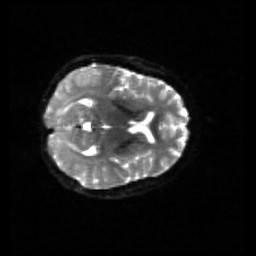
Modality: sbref
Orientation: axial
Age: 53
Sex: female
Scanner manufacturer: siemens
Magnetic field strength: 3 T
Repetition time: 4.71 s
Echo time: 0.0906 s